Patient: sex F, age 86
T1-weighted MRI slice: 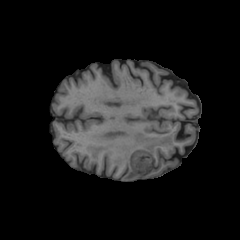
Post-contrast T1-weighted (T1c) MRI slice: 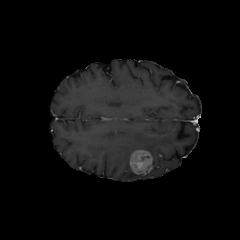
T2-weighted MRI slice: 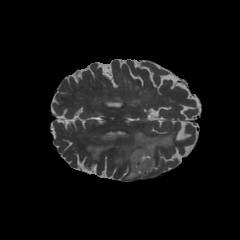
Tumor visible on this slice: yes
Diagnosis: Glioblastoma, IDH-wildtype
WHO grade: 4